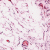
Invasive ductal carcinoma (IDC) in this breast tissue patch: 0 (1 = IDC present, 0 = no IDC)